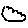
Label: cloud